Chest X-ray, AP view. Patient: 10 years old, sex F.
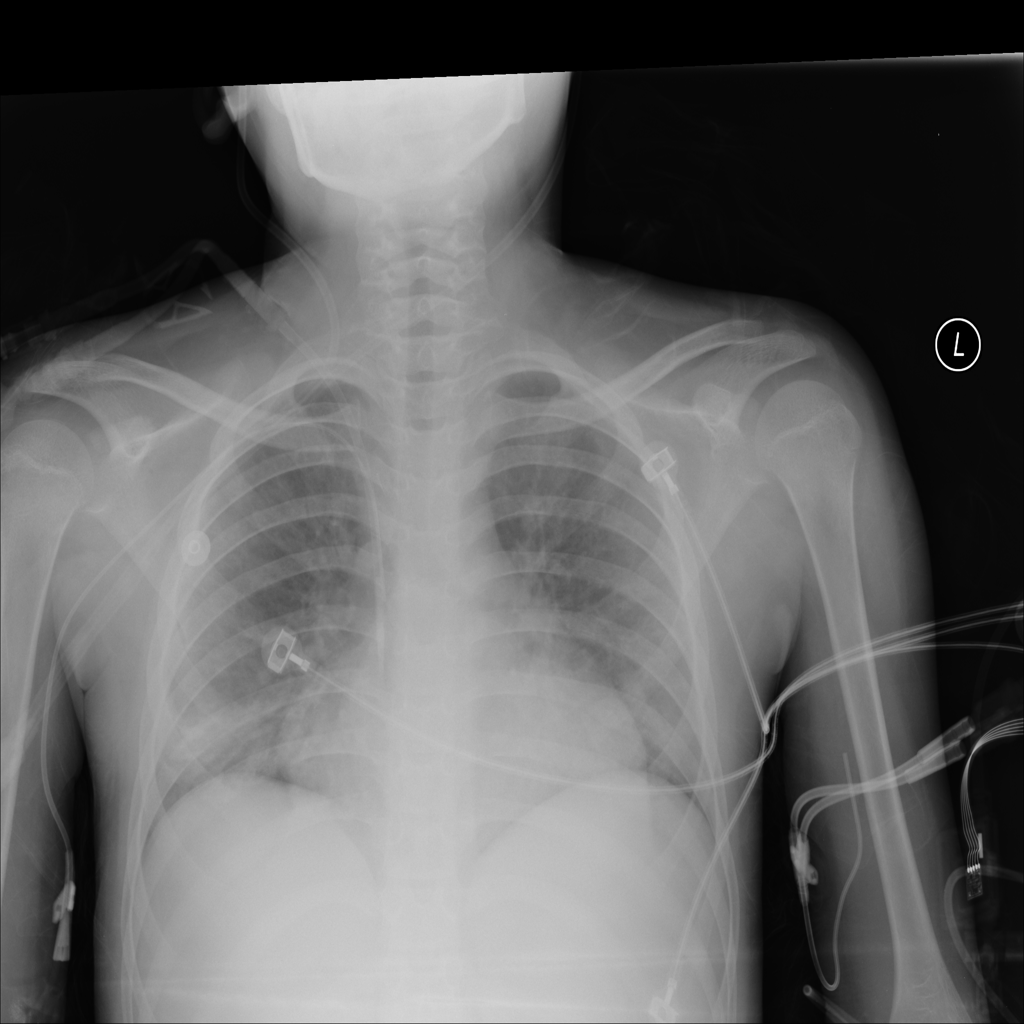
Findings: No Finding